Question: I must be missing something obvious here. Why do I not get autocompletion for the parameters of the 'Message' case class in IntelliJ? I would expect to see a hint concerning the 'text' parameter here.

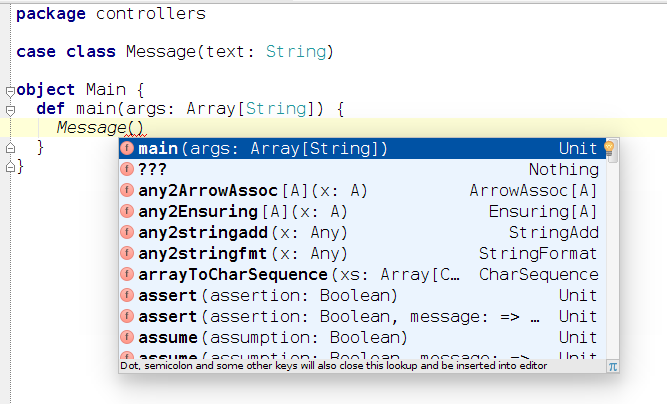
Answer: Put the cursor between the parentheses and press Ctrl+P.
Here is a handy <URL> if you use an Apple Mac.